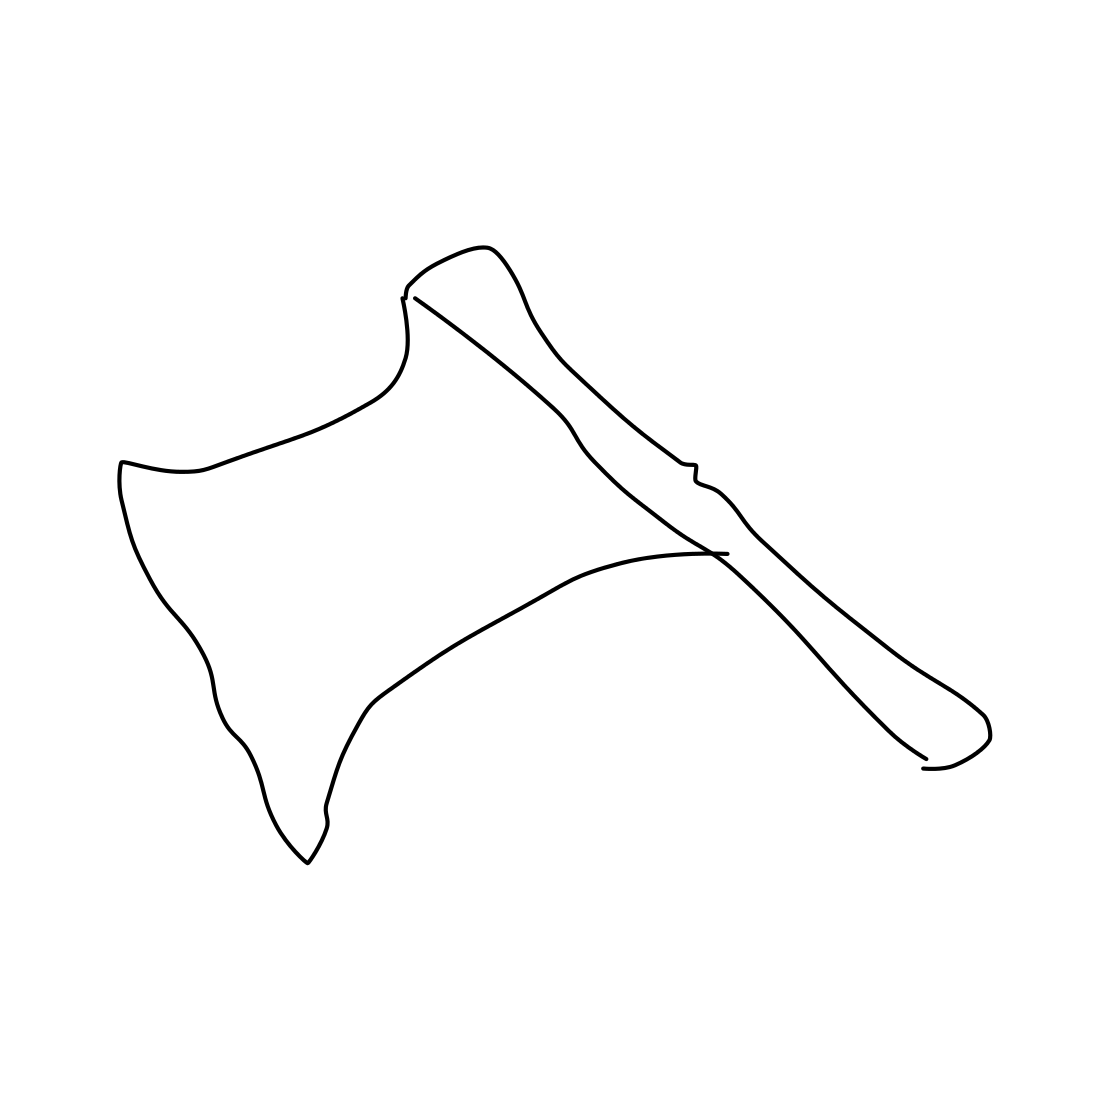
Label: axe